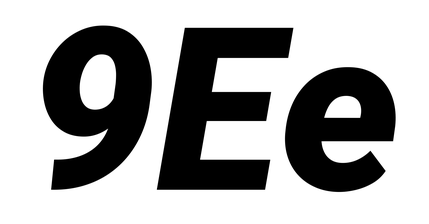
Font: Roboto-Italic_Black_Italic